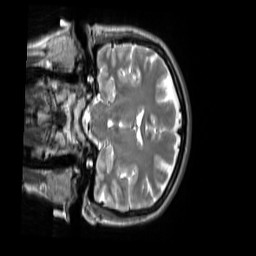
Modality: T2w
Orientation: coronal
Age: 48
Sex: female
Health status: ill
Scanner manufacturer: siemens
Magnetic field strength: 3 T
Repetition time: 2.8 s
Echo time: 0.326 s